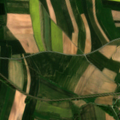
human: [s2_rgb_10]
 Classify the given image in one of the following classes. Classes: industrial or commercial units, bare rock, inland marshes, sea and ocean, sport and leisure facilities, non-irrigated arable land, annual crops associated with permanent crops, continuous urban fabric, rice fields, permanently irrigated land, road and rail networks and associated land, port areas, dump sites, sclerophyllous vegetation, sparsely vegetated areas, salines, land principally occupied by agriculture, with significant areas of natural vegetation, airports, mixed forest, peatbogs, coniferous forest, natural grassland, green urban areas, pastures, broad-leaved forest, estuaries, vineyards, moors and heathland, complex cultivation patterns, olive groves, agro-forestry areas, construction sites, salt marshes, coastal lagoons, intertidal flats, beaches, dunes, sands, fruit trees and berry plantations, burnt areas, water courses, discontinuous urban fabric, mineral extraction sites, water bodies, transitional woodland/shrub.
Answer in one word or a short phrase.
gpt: discontinuous urban fabric, non-irrigated arable land, land principally occupied by agriculture, with significant areas of natural vegetation